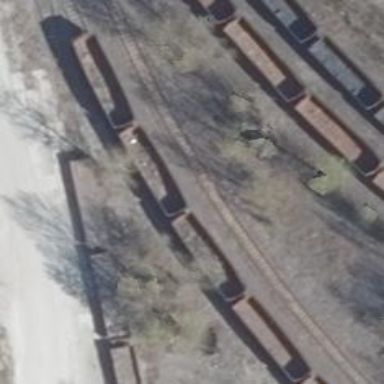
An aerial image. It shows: Railway spur service.